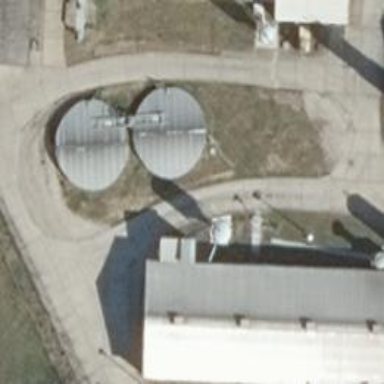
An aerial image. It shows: Silo.